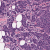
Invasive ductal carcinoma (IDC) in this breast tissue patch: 1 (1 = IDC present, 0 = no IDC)